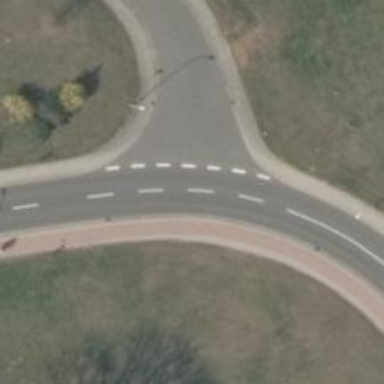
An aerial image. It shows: Residential road with asphalt surface. There are sidewalks on both sides and cycle track on the right.